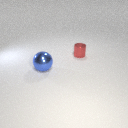
large blue metal sphere in front of small red metal cylinder